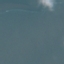
Land use / land cover: SeaLake